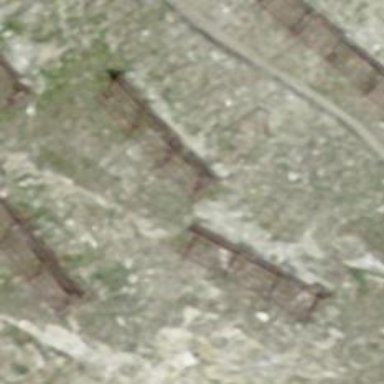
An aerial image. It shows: Snow fence.